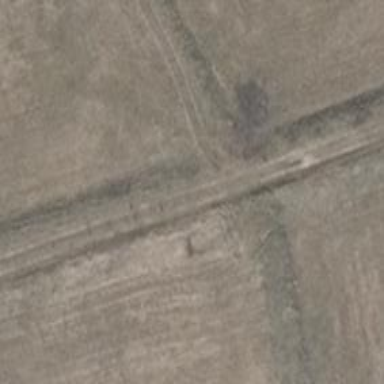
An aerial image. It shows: Grassy track with grade 5 track type.